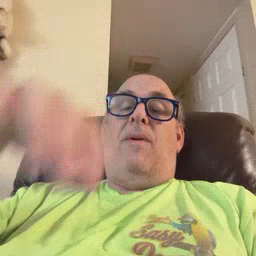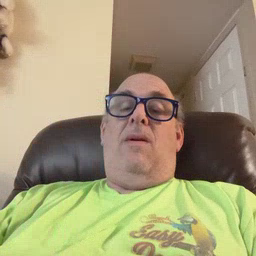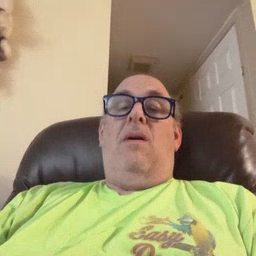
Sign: lamp